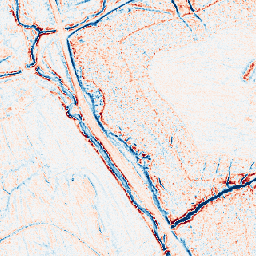
Category: edge_preserving
Decomposition family: anisotropic_diffusion
Decomposition parameters: iterations: 20
kappa: 30
gamma: 0.05
Upsampling method: nearest
Upsampling parameters: scale: 4
Upsampling scale: 4